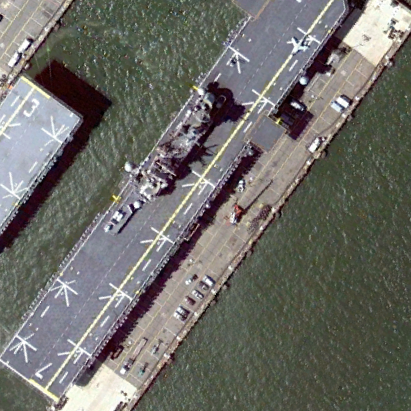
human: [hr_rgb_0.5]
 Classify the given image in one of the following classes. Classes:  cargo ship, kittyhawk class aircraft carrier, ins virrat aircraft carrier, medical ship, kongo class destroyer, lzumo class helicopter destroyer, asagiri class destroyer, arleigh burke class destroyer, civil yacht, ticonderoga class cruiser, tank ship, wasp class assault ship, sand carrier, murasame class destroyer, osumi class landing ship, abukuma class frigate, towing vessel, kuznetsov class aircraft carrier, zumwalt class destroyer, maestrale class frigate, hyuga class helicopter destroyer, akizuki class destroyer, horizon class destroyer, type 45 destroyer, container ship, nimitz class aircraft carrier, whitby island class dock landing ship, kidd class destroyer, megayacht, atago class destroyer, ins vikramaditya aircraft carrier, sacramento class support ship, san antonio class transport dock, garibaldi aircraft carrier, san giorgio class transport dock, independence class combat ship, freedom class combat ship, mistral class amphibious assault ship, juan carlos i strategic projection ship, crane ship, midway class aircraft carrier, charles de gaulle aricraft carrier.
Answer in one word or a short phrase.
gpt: Wasp class assault ship